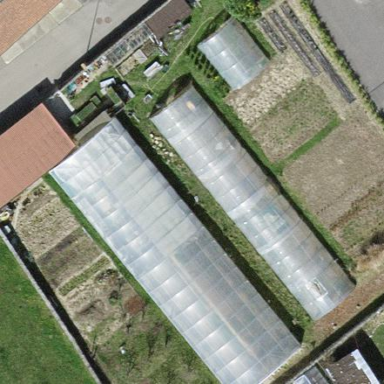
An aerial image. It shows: Allotments area.